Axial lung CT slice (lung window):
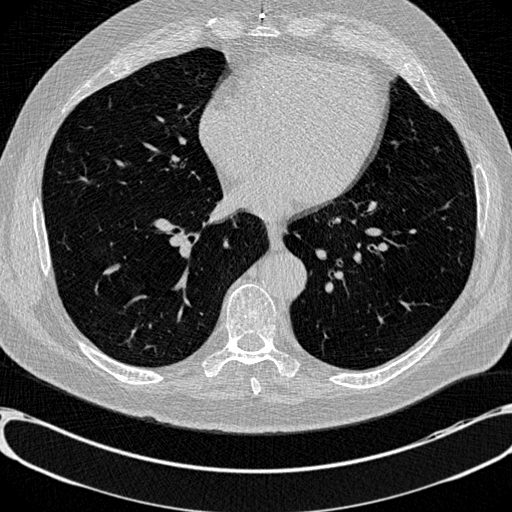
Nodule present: no